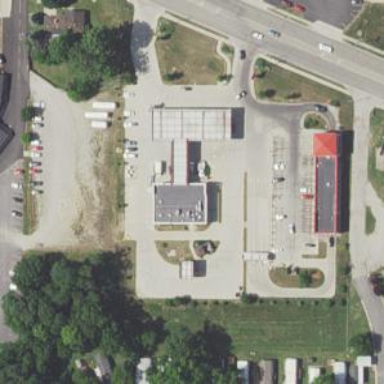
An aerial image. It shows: Convenience shop.